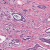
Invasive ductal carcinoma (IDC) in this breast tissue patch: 1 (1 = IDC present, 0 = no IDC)